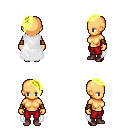
a pixel art fantasy rpg character, female body template, human, tanned skin, white cape, red pants, gold long mohawk hairstyle, leather bracers, maroon shoes, four views (front, back, left, right), 2x2 character sprite sheet, small pixel art, hard edges, no anti-aliasing